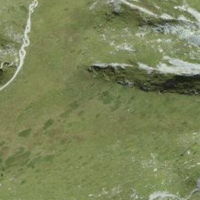
EUNIS habitat code: 26
Species observed at this site:
Campanula thyrsoides